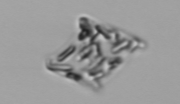
Label: Eucampia